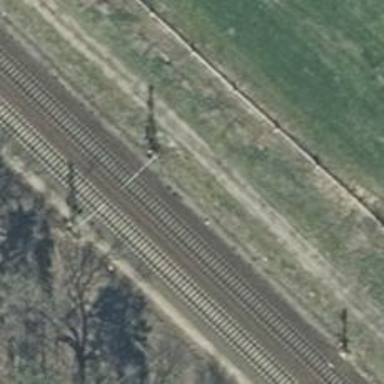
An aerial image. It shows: Railway milestone with catenary mast.